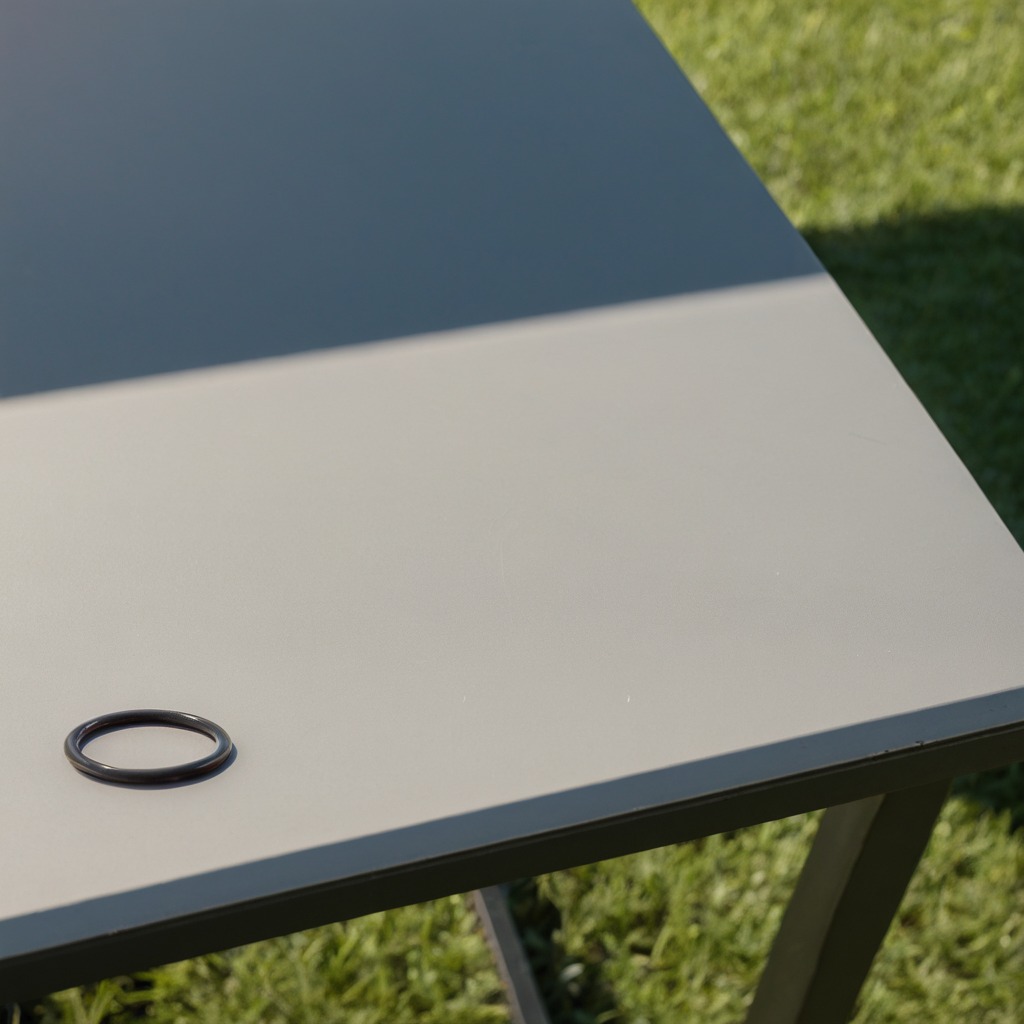
A rubber O-ring is lying on the table.